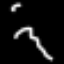
Label: squiggle